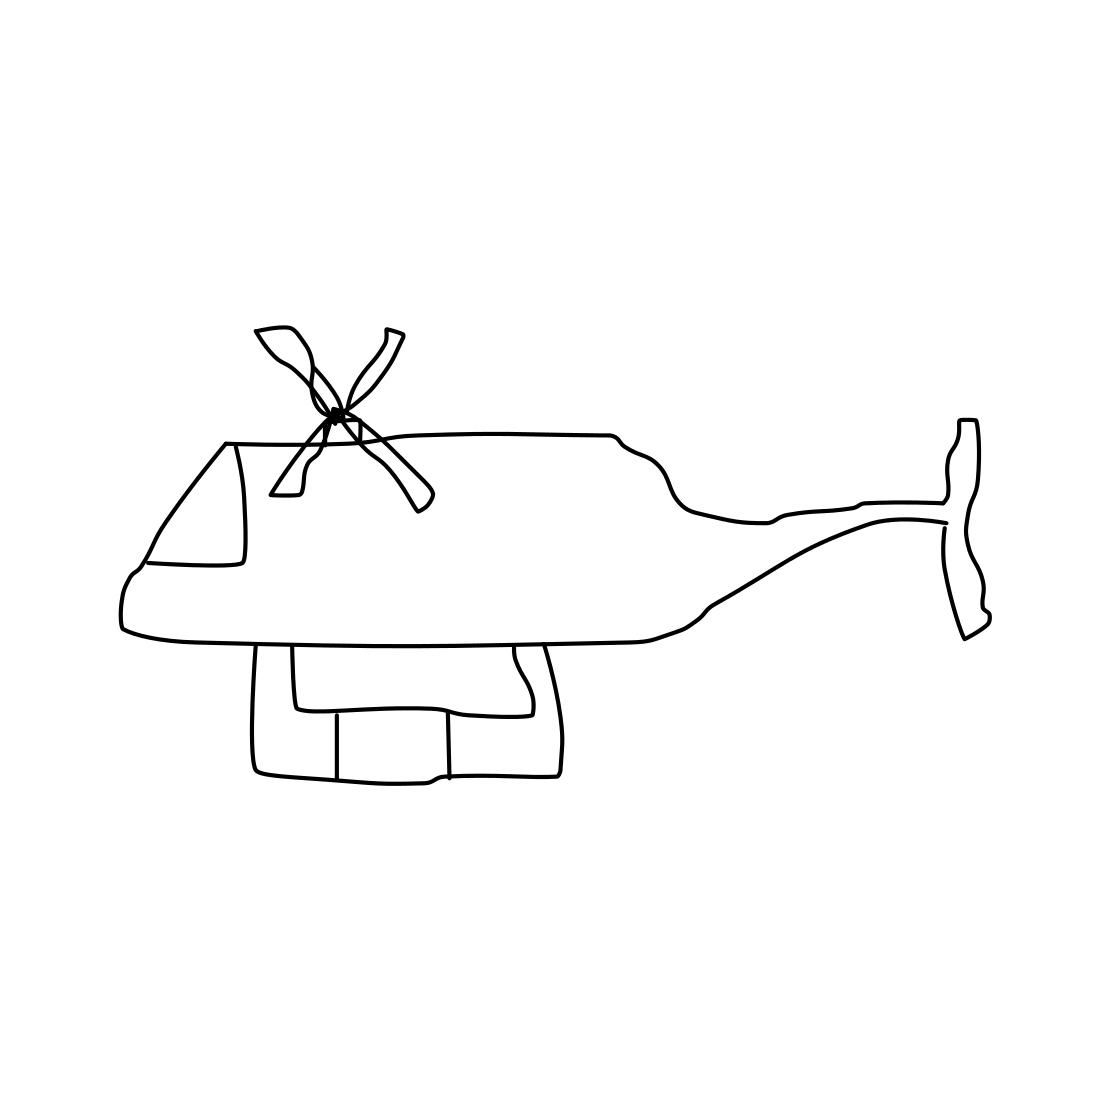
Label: helicopter